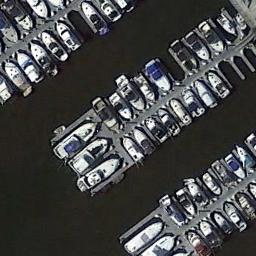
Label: harbor